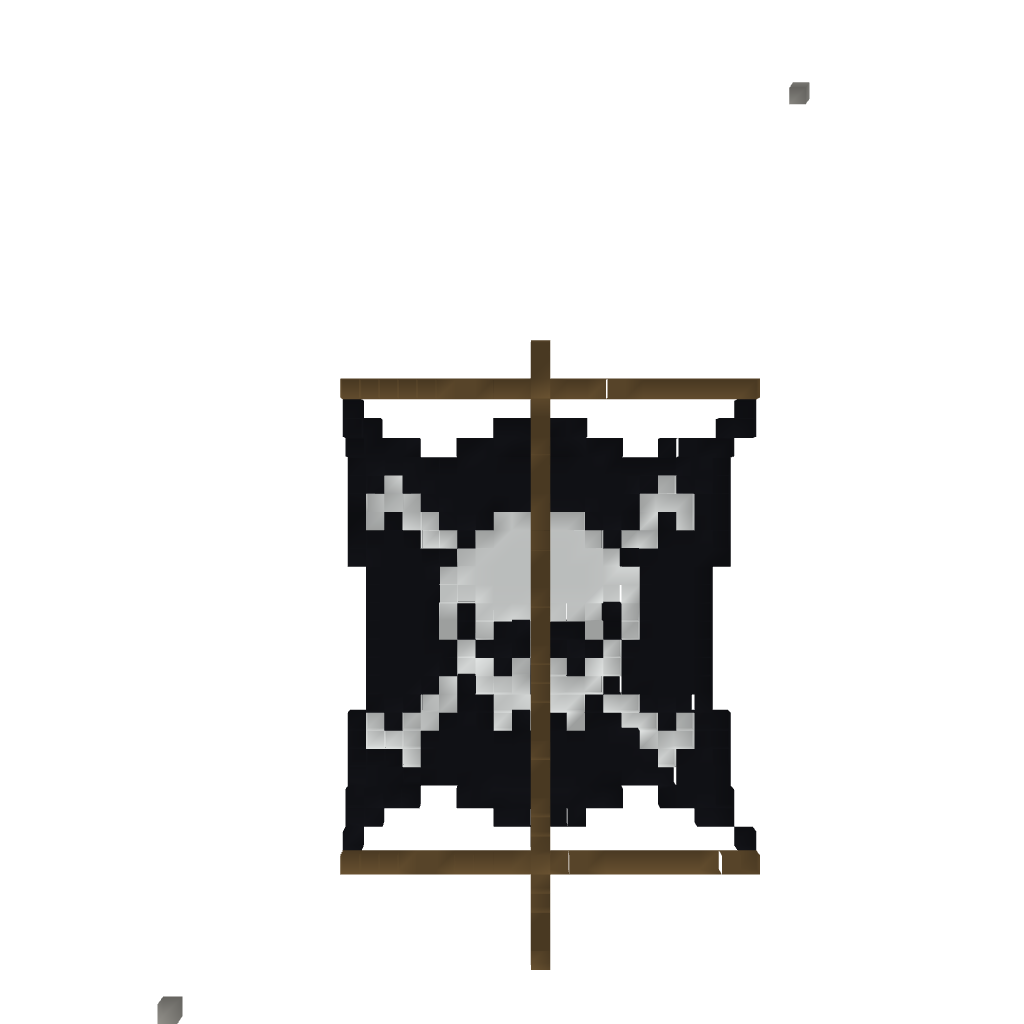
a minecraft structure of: Pirate ship flag